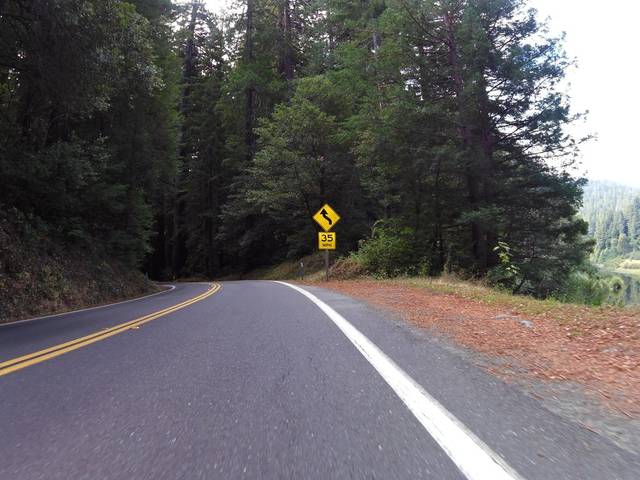
Region: United States
Coordinates: 40.298, -123.895